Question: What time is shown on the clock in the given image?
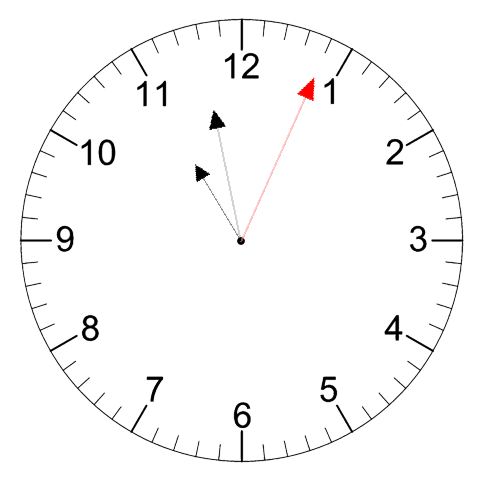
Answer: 10:58:04